Question: I am using Xcode to create an app that requires buttons. Right now, when I create a button, I get the text label, which I want, but I also get a background with rounded corners around it. I want to have the button with just the label but without the background. I was using Swift Playgrounds before Xcode and did not have this problem.
Here is my code:
'''
import SwiftUI
struct ContentView: View {
var body: some View {
ZStack {
Rectangle()
.frame(width: 1000, height: 500)
.foregroundColor(.red)
Button(action: {
}) {
Text("Button")
}
}
}
}
'''

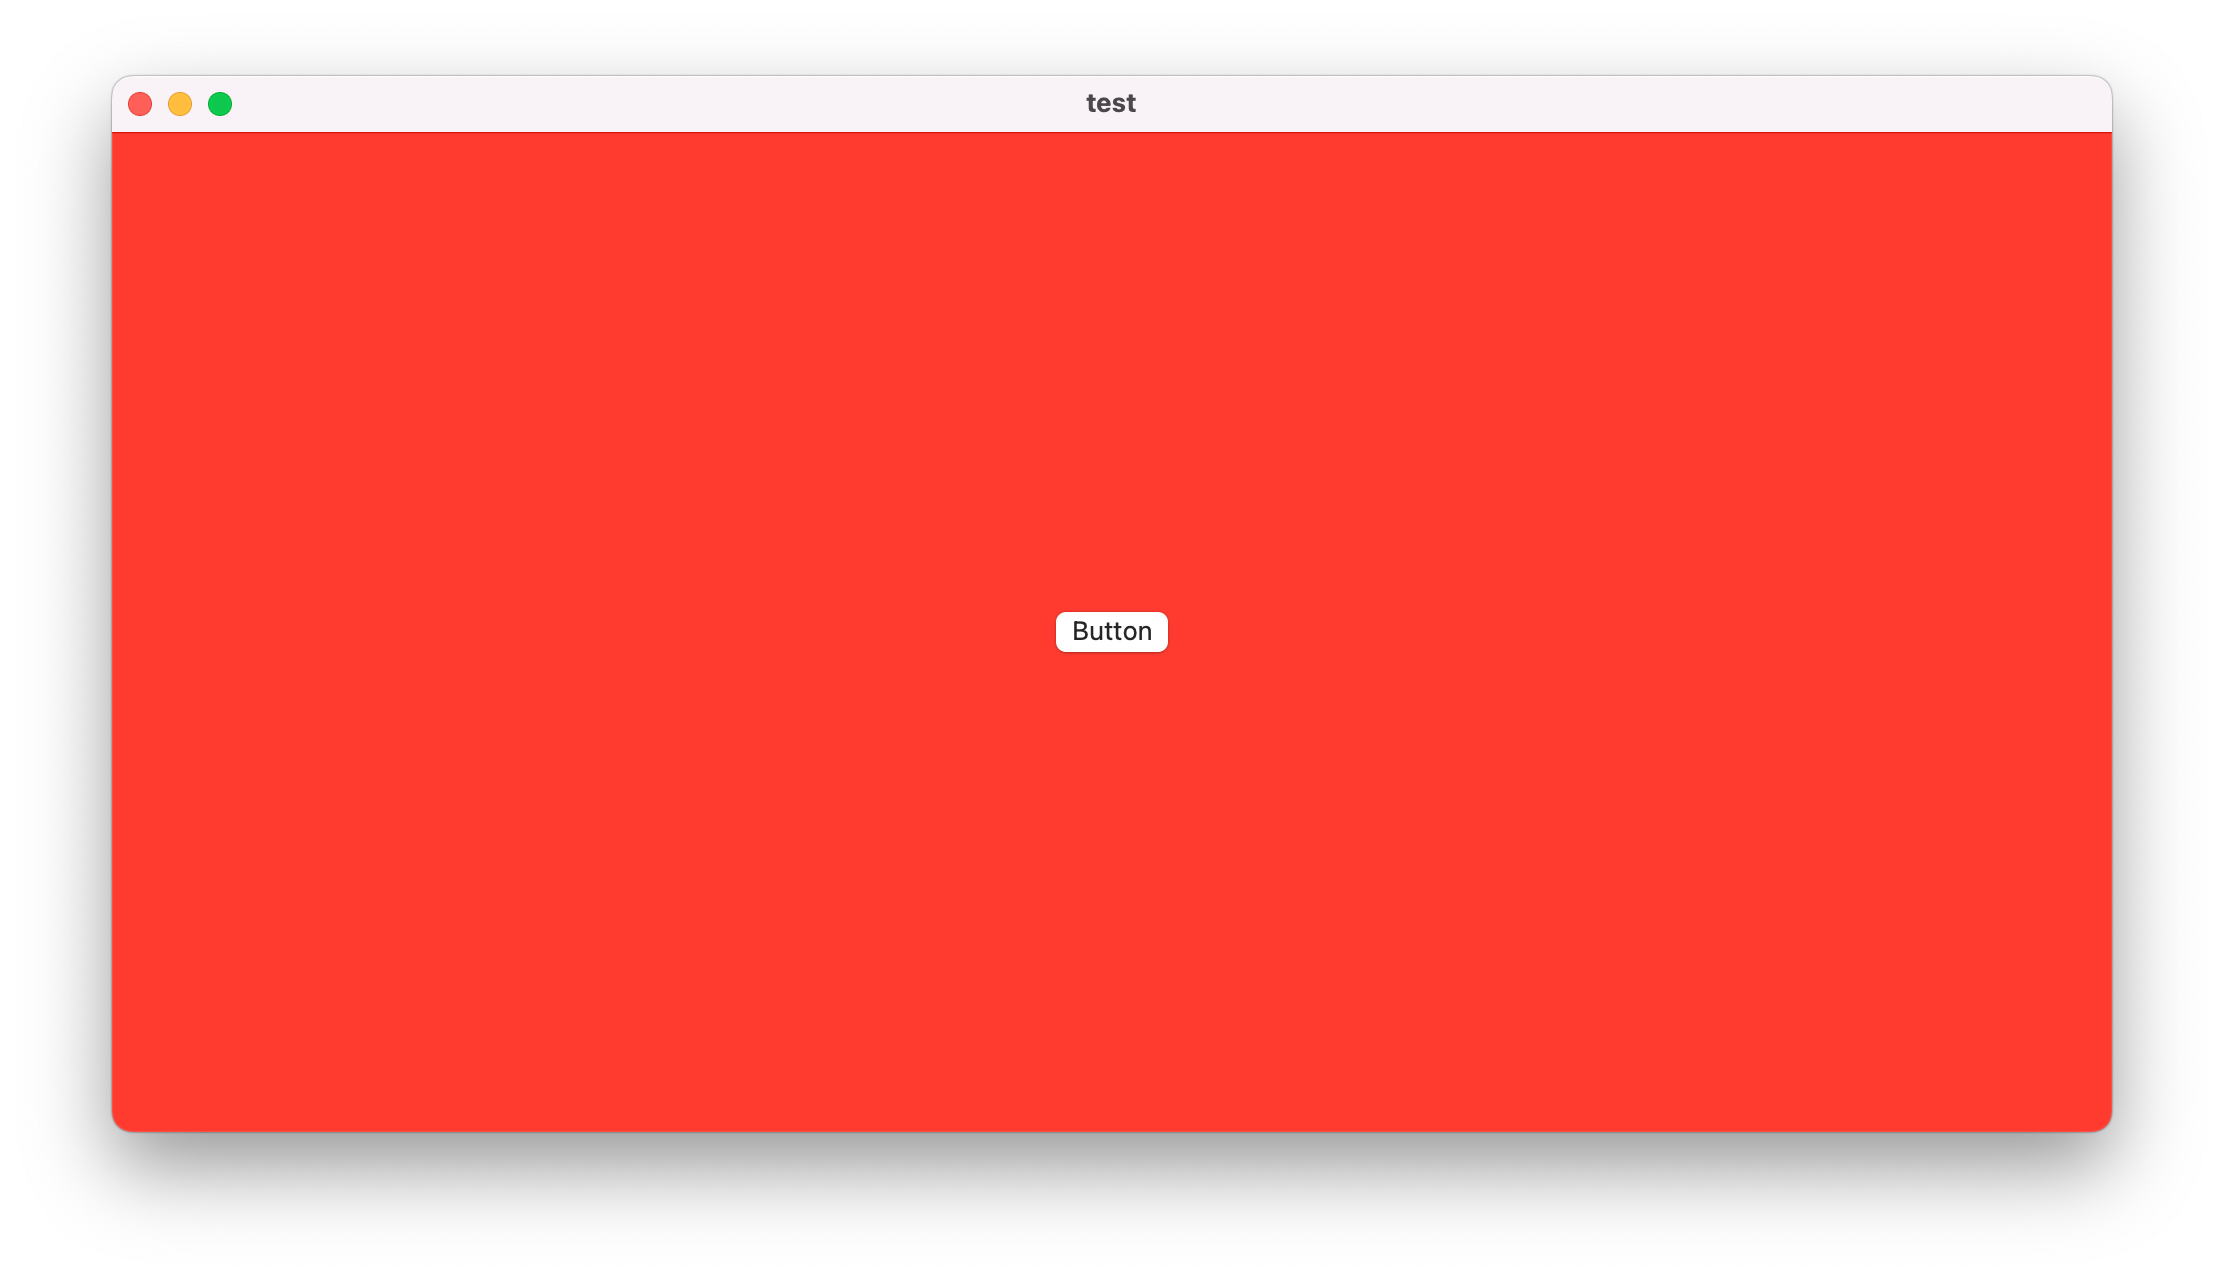
Answer: Customize the button's style with the '.buttonStyle' view modifier:
'''
Button(action: {}) {
Text("Button")
}
.buttonStyle(.borderless)
'''
'.borderless', '.plain', and '.link' are the options that will result in no border.